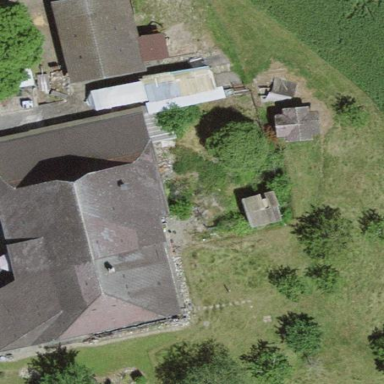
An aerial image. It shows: Farm building.